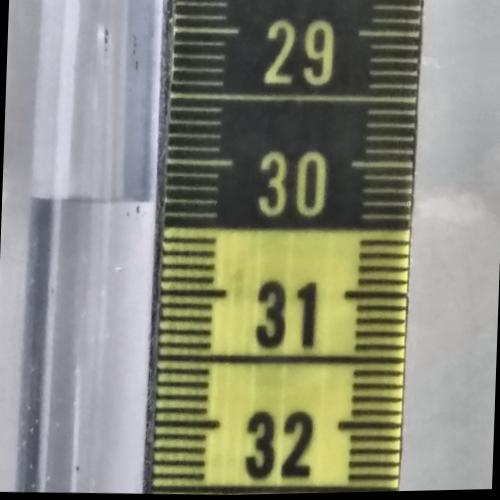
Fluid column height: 30.3 cm